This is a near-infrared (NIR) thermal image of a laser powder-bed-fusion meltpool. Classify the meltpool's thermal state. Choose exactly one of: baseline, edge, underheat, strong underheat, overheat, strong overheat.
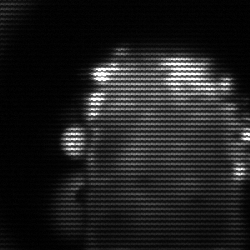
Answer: baseline